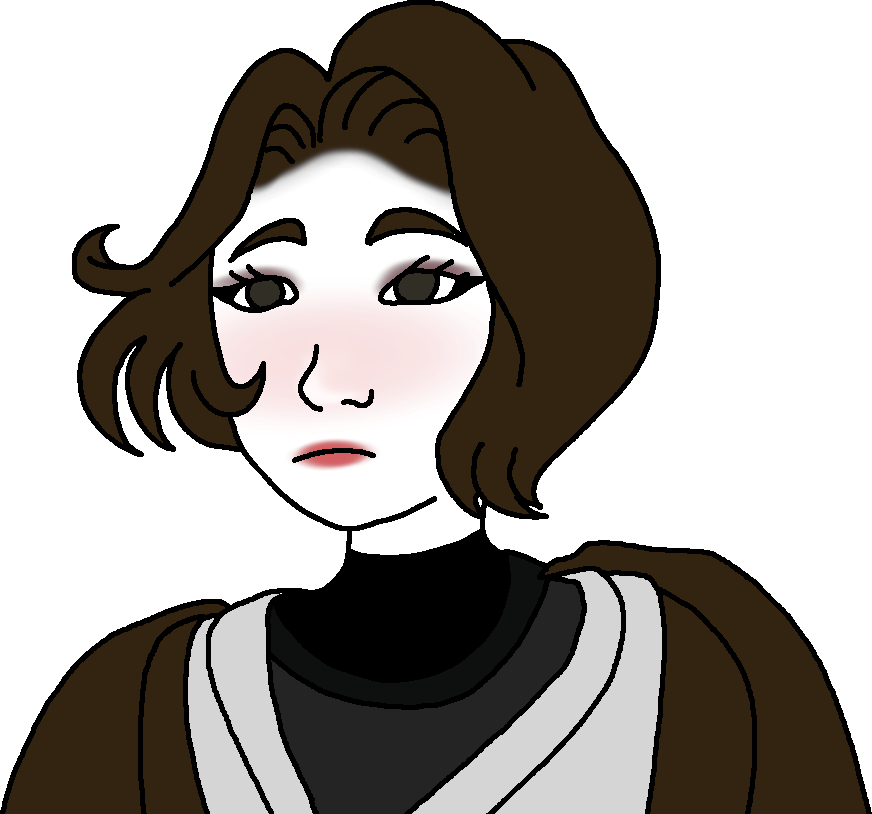
Label: 5_Doomer_Girl